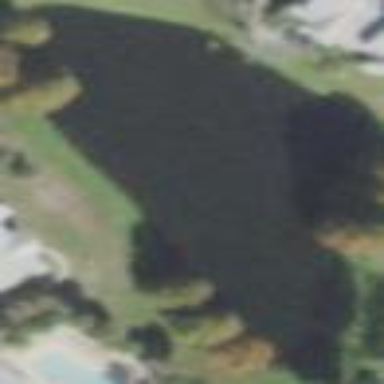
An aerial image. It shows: Serene pond surrounded by nature.